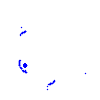
Particle: electron